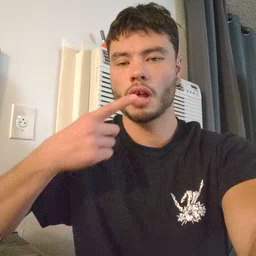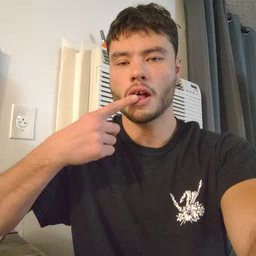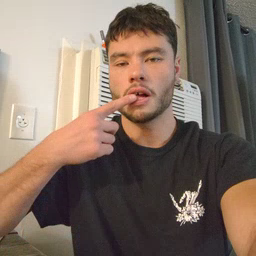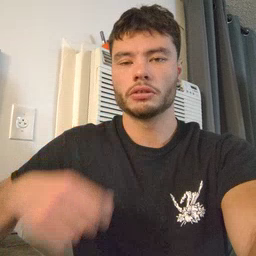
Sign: tongue